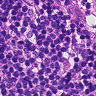
Metastatic tissue present: no